Platform: macOS
Application: Arc Browser
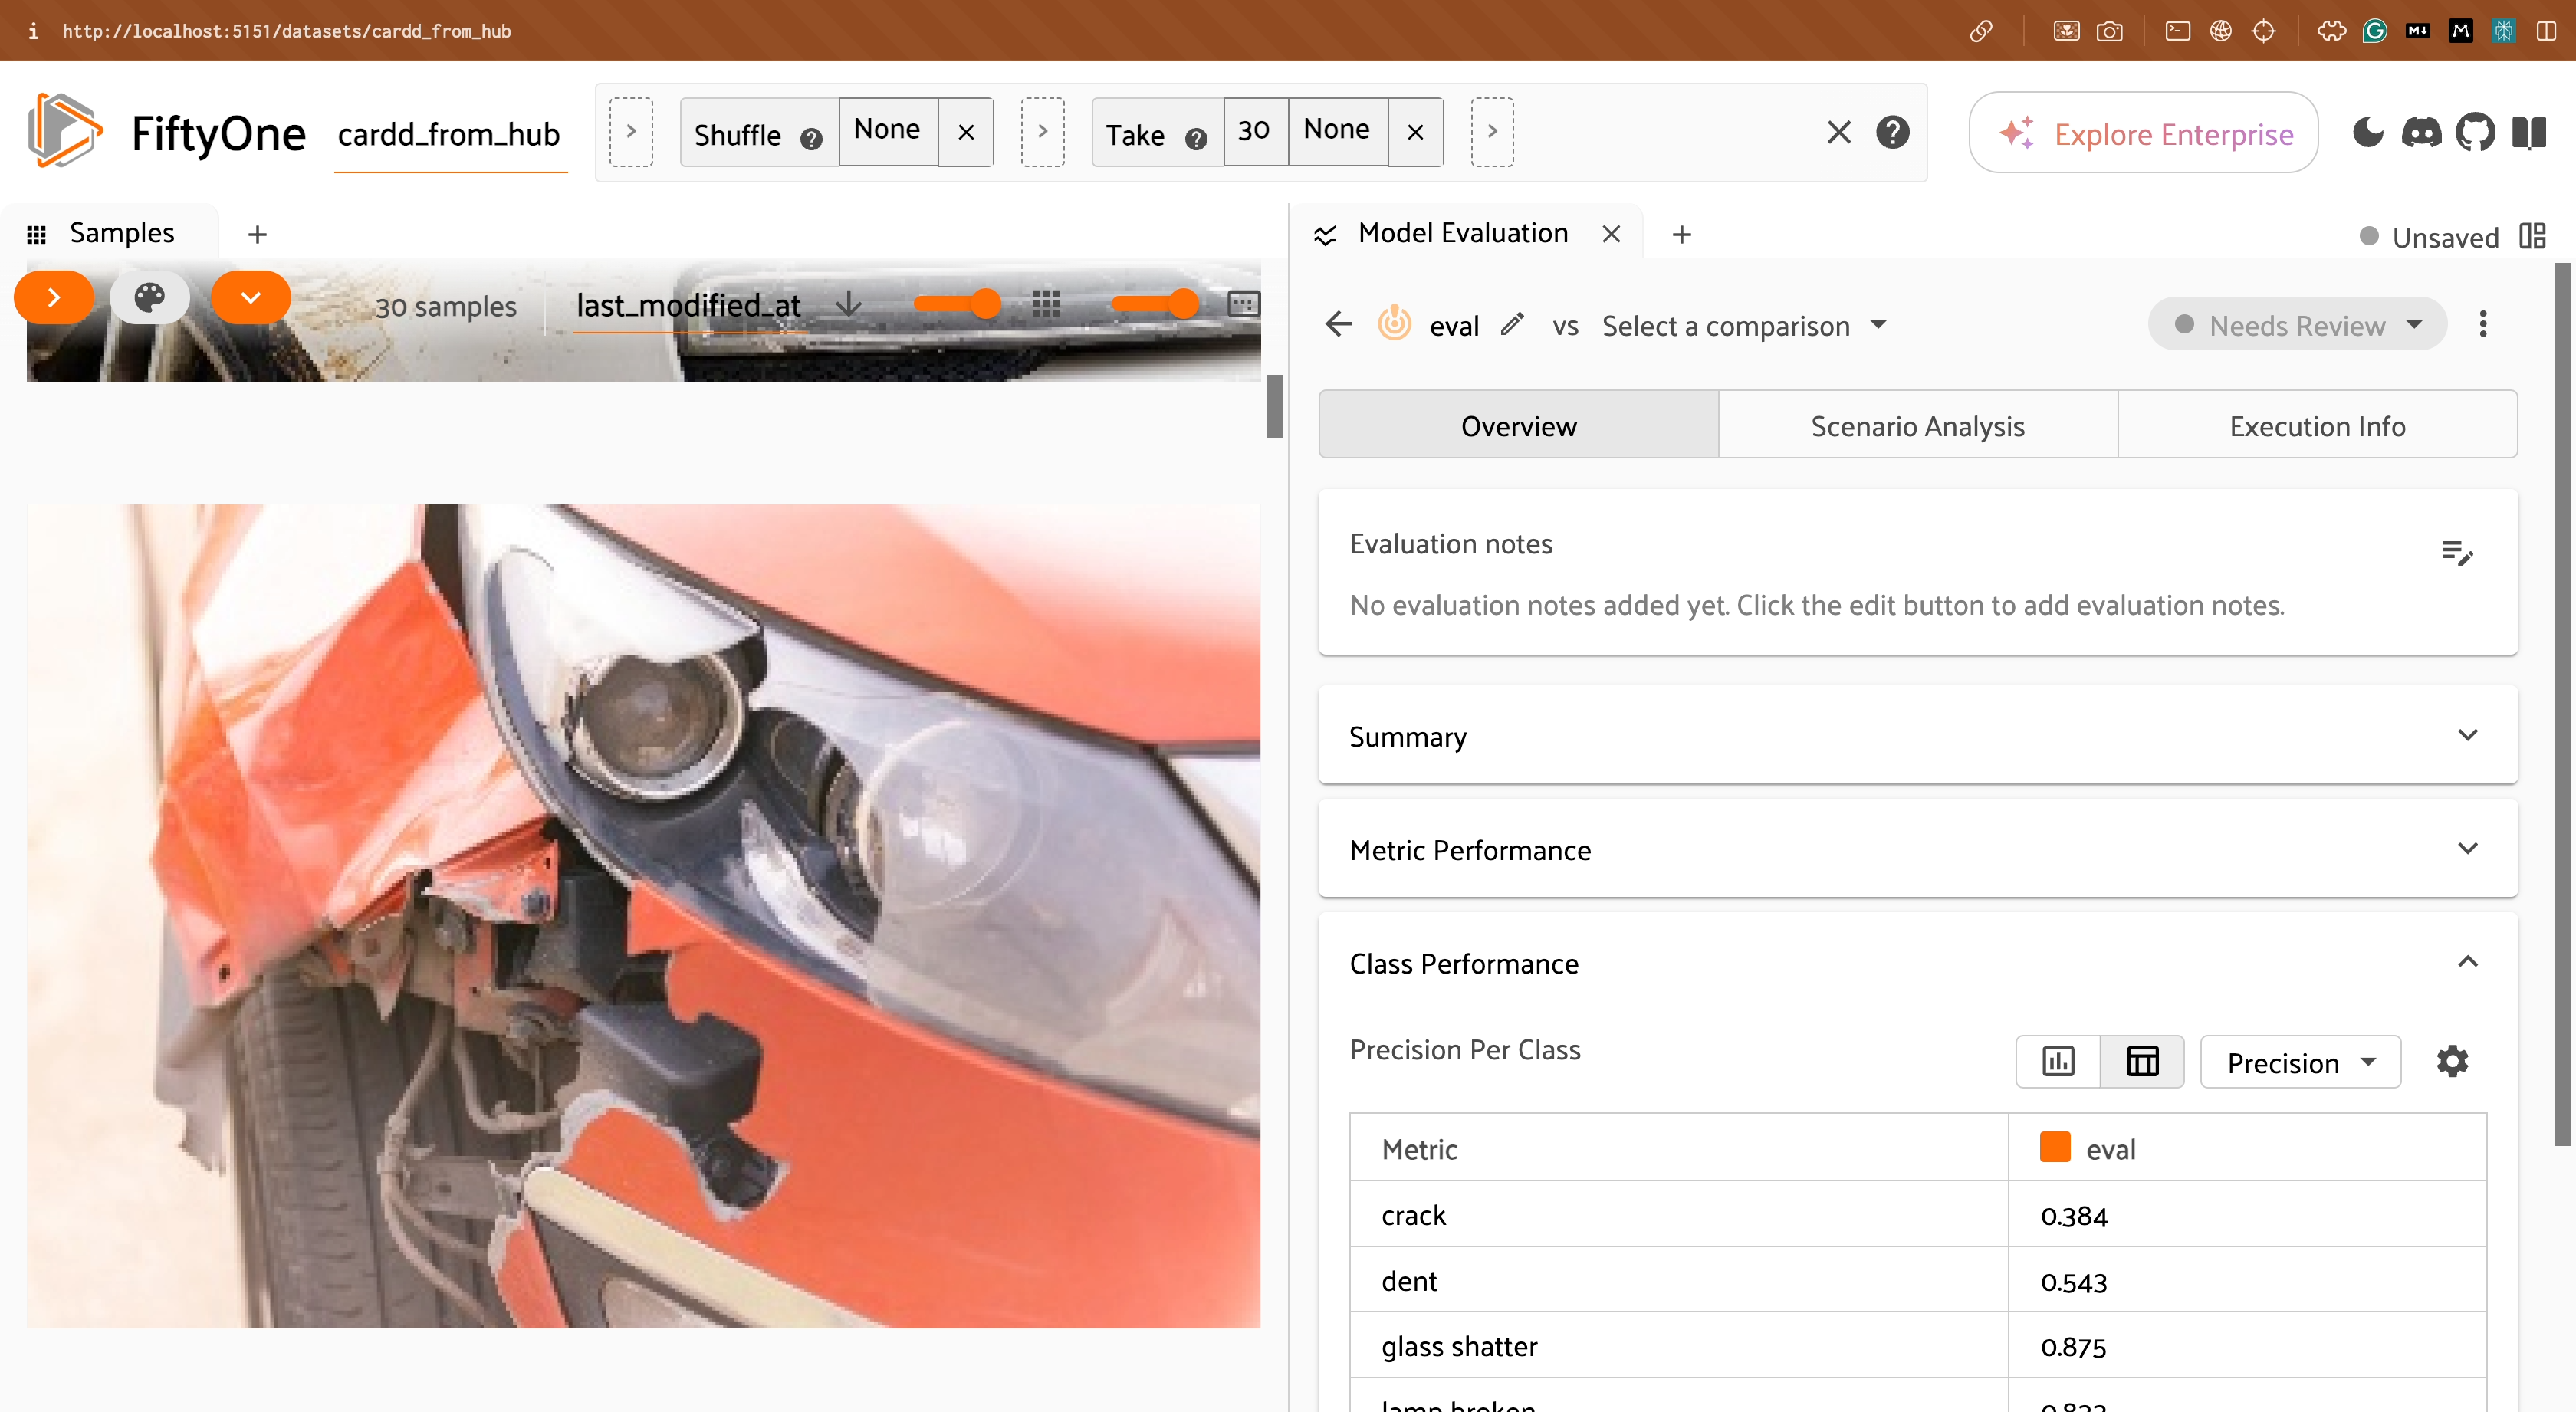
task_description: Show the sidebar
action_type: click
steps_since_start: 1

task_description: Display more available items in the actions row toolbar
action_type: click
element_info: Icon
steps_since_start: 1

task_description: Clear the Shuffle view stage
action_type: click
element_info: Icon
steps_since_start: 1

task_description: Add a new view stage before Take
action_type: click
element_info: Icon
steps_since_start: 1

task_description: Clear the Take view stage
action_type: click
element_info: Icon
steps_since_start: 1

task_description: Add a new view stage after Take
action_type: click
element_info: Icon
steps_since_start: 1

task_description: Clear all view stages that have been applied to this dataset
action_type: click
element_info: Icon
steps_since_start: 1

task_description: Open Select dataset menu
action_type: click
element_info: Menu Item
steps_since_start: 1

task_description: Scroll down on the samples panel
action_type: click
element_info: Slider
steps_since_start: 1

task_description: Close the model evaluation panel
action_type: click
element_info: Icon
steps_since_start: 1

task_description: Add a new panel next to the samples panel
action_type: click
element_info: Icon
steps_since_start: 1

task_description: Add a new panel next to the Model Evaluation panel
action_type: click
element_info: Icon
steps_since_start: 1

task_description: Open the workspaces menu
action_type: click
element_info: Button
steps_since_start: 1

task_description: Open the review status menu in the model evaluation panel
action_type: click
element_info: Menu Item
steps_since_start: 1

task_description: Navigate to model evaluation panel home page
action_type: click
element_info: Icon
steps_since_start: 1

task_description: Switch to Scenario Analysis tab in Model Evaluation Panel
action_type: click
element_info: Menu Item
steps_since_start: 1

task_description: Switch to Execution Info tab in the Model Evaluation panel
action_type: click
element_info: Menu Item
steps_since_start: 1

task_description: Add evaluation notes in model evaluation panel
action_type: click
element_info: Icon
steps_since_start: 1

task_description: Expand summary card in the model evaluation panel
action_type: click
element_info: Menu Item
steps_since_start: 1

task_description: Expand Metric performance card in the model evaluation panel
action_type: click
element_info: Menu Item
steps_since_start: 1

task_description: Minimize the per class performance card in the model evaluation panel
action_type: click
element_info: Menu Item
steps_since_start: 1

task_description: Switch to histogram view for per class metric performance
action_type: click
element_info: Icon
steps_since_start: 1

task_description: Scroll down on the model evaluation panel
action_type: click
element_info: Slider
steps_since_start: 1